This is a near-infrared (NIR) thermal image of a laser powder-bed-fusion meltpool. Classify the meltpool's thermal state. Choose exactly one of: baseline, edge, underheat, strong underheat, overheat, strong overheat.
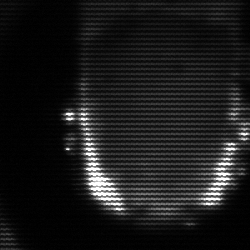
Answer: baseline